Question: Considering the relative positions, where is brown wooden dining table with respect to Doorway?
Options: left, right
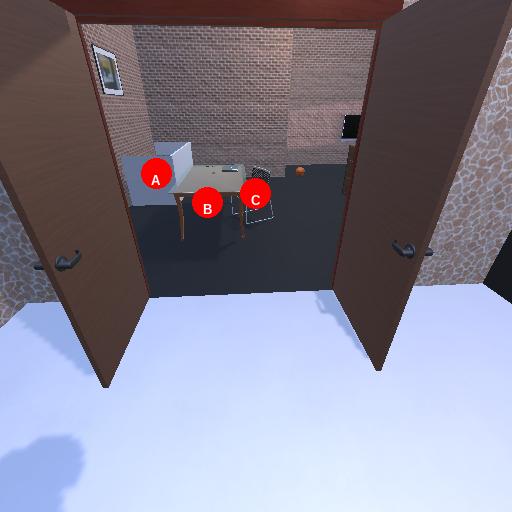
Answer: left